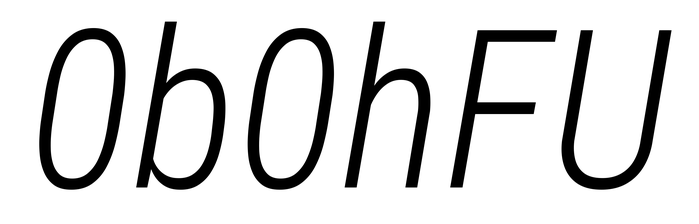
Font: Roboto-Italic_Condensed_Light_Italic